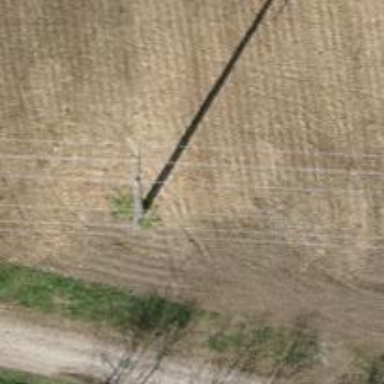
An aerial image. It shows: Power tower.